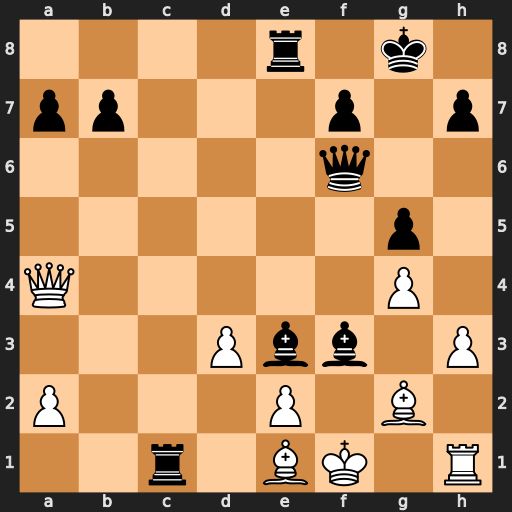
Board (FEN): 4r1k1/pp3p1p/5q2/6p1/Q5P1/3Pbb1P/P3P1B1/2r1BK1R
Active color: w
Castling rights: -
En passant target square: -
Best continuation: Qxe8+ Kg7 Qxe3 Rxe1+ Kxe1